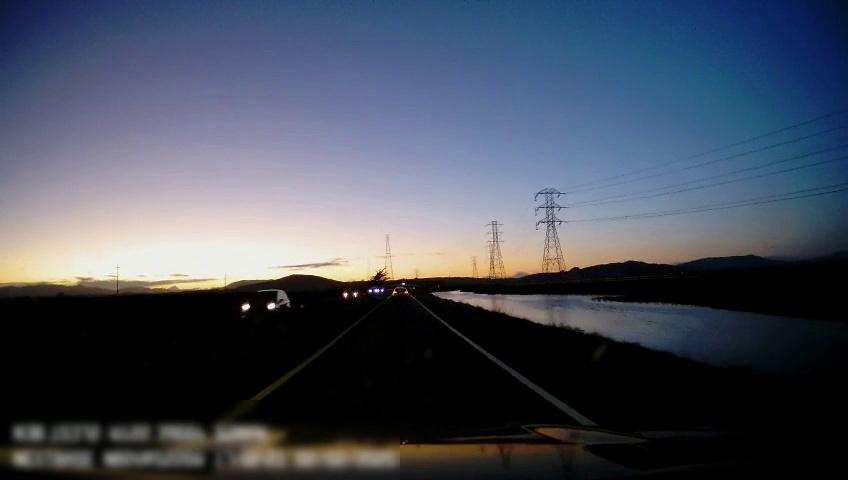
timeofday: Dusk/Dawn/Twilight
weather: Sunny
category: Drivable Space
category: Vehicles | Car
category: Vehicles | Car
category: Vehicles | Car
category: Vehicles | Car
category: Lanes | Current Lane
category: Lanes | Current Lane